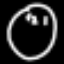
Label: clock